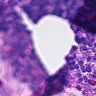
Metastatic tissue present: no